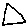
Label: triangle